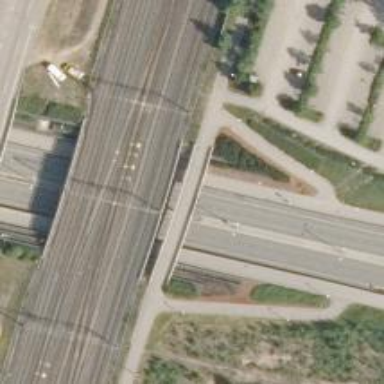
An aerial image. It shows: Railway signal.